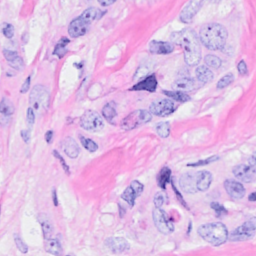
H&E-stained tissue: Breast